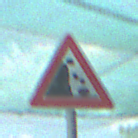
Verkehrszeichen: SteinschlagLinks
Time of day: MorningAfternoon
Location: Roofed (Special)
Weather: PartlyCloudy
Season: NotSpecified
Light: Natural